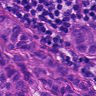
Metastatic tissue present: yes